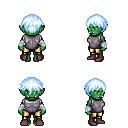
a pixel art fantasy rpg character, female body template, orc, green skin, steel chest armor, gold greaves, white cyan short bangs hairstyle, white cloth bandages, maroon shoes, four views (front, back, left, right), 2x2 character sprite sheet, small pixel art, hard edges, no anti-aliasing